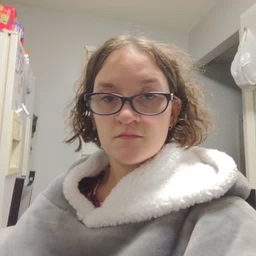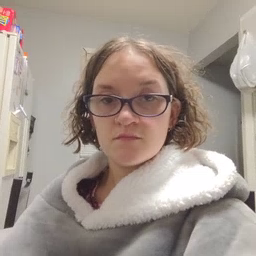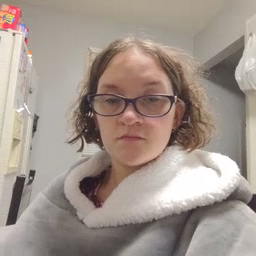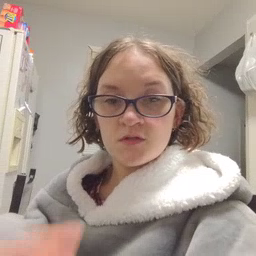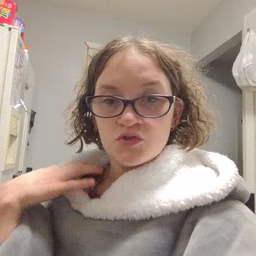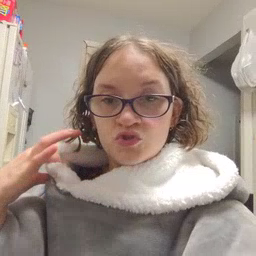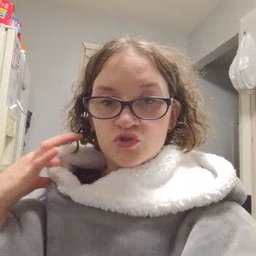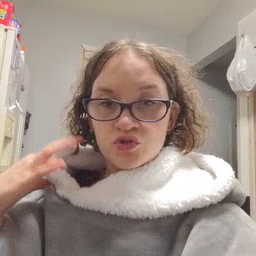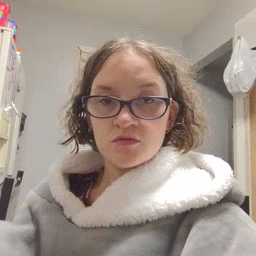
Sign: shirt